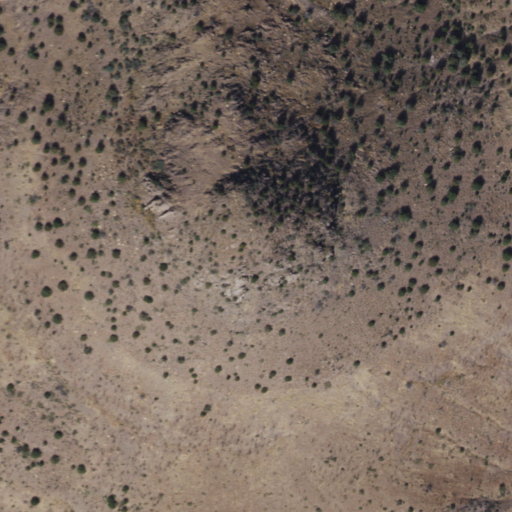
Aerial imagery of mountain in Arizona named Mule Mountain containing only shrub